Aerial crown-view tile of a tropical tree (Barro Colorado Island, Panama), acquired 20250124:
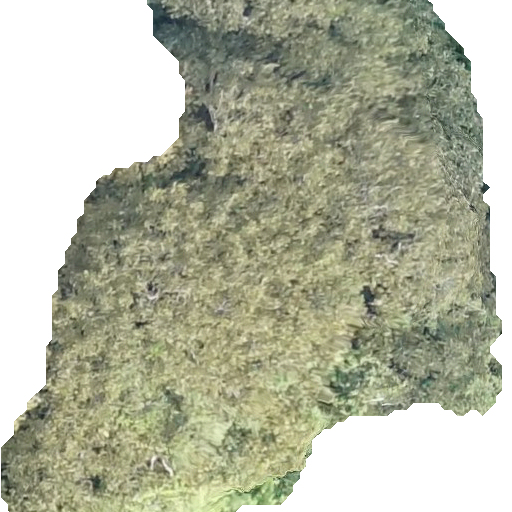
Species: Dipteryx oleifera
GBIF accepted scientific name: Dipteryx oleifera
Crown area: 330.182 m²